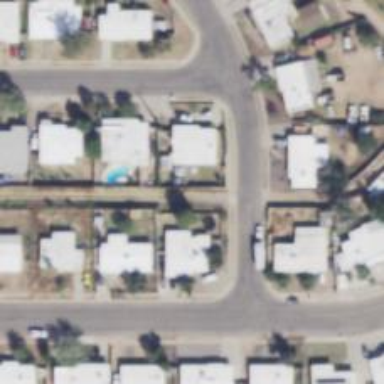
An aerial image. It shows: Alleyway designated as service road.